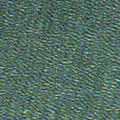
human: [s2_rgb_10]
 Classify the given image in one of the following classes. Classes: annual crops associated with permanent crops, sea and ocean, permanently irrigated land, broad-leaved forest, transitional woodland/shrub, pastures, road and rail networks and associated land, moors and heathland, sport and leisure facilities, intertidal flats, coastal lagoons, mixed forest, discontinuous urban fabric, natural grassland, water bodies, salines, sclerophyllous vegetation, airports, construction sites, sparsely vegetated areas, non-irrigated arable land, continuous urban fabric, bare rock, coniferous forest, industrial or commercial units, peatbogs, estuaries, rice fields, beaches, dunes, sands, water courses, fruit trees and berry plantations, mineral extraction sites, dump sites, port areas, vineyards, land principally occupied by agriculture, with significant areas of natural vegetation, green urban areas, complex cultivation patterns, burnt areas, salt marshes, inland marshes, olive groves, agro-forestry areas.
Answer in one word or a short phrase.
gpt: sea and ocean